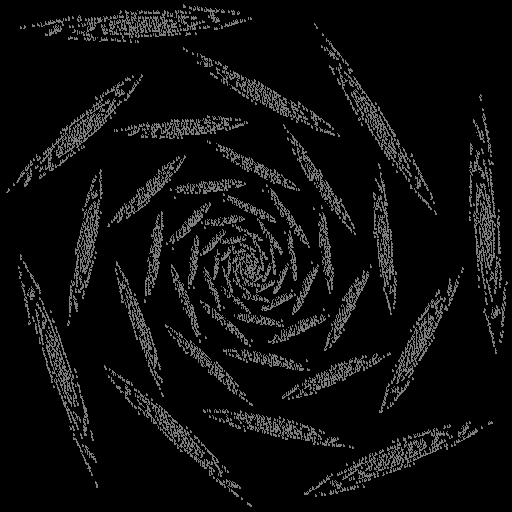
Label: rose